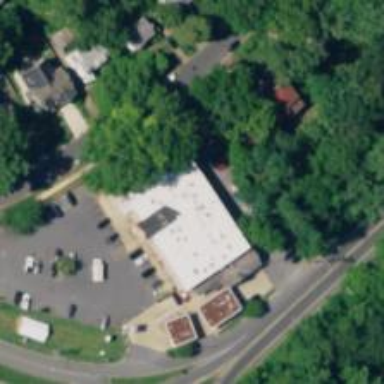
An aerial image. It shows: Convenience shop.